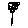
Label: flower